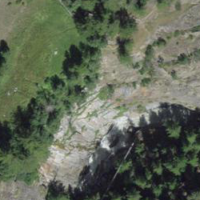
EUNIS habitat code: 26
Species observed at this site:
Colchicum autumnale
Euphorbia cyparissias
Gentianella campestris
Saxifraga moschata